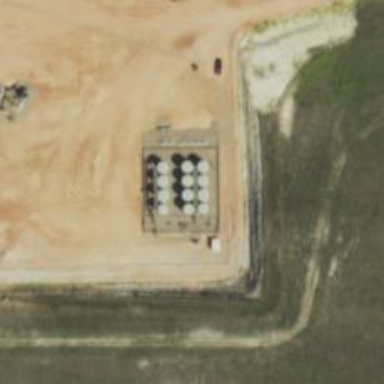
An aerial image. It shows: Storage tank with man-made structure.